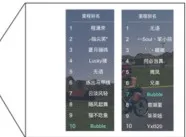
Patient undergoing Virtual Reality-based arm and leg cycling in therapy. (G) Real-time mileage ranking during the campaign. The above C-G images are from version 3.3.2 of the Dong Qi APP by Jinhua Zhanyue Intelligent Technology Company, China.
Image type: radiology (ct)